Question: Do you know how I could create an HTML element that looks like this:

One option that is not available to me is to make an image out of this, because I actually receive an xml file that describes a pie graph & I have to render it dynamically using javascript, so the pie graph will be different each time.
The website is purely for iPad, so there are no cross browser requirements. Do you know of a CSS3 or HTML5 way I can take a chunk out of the circle element? Maybe there's a Javascript library that draws these pie graphs?
My HTML that is a circle with borders but doesn't remove the chunk:
'''
<div style="border-radius: 25px; -moz-border-radius: 25px; -webkit-border-radius: 25px; color: blue; border: 3px solid green; height:45px; width: 45px;"></div>
'''
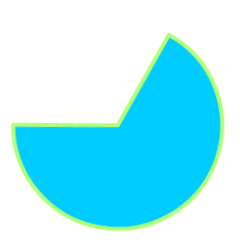
Answer: The best way would be using SVG. However, it's also possible using CSS3 transforms.
You can read about the matrix transform here: <URL>